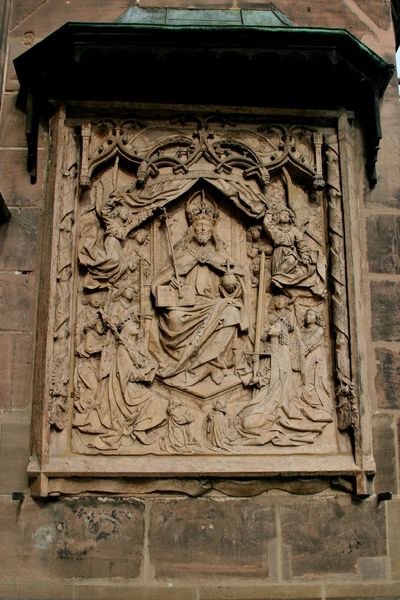
Titel: Epitaph für Kanz Horn und Barbara Krell am Hallenchor von St. Lorenz in Nürnberg
Künstler: Hans Valkenauer
Standort: Nürnberg, St. Lorenz (EU - D - B)
Schlagwörter: gott, holz, dach, bart, halten, stein, kirche, haare, mantel, gotik, krone, engel, skulptur, relief, stab, mauer, bischof, kaiser, könig, thron, tafel, foto, kreuz, kupfer, schwert, knien, herrscher, schnitzerei, sandstein, christus, jesus, knieen, baldachin, mitra, anbeten, gedrechselt, geschnitzt, insignien, zepter, öffnen, szepter, aussenwand, stifter, überdacht, thronen, reichsapfel, weltgericht, stifterfiguren, jasus, schnitzerrei, wiederkehr, reöief, chrisus, tronen, ve, kitrche, gotik dach, engel stifter